Question: I have rearranged and customized the Eclipse layout to exactly how I like it. But whenever I open up a java source file, it opens up in the box with Package Explorer and Outline instead of the big box on the left where I would like it to (see screenshot). How can I change this?

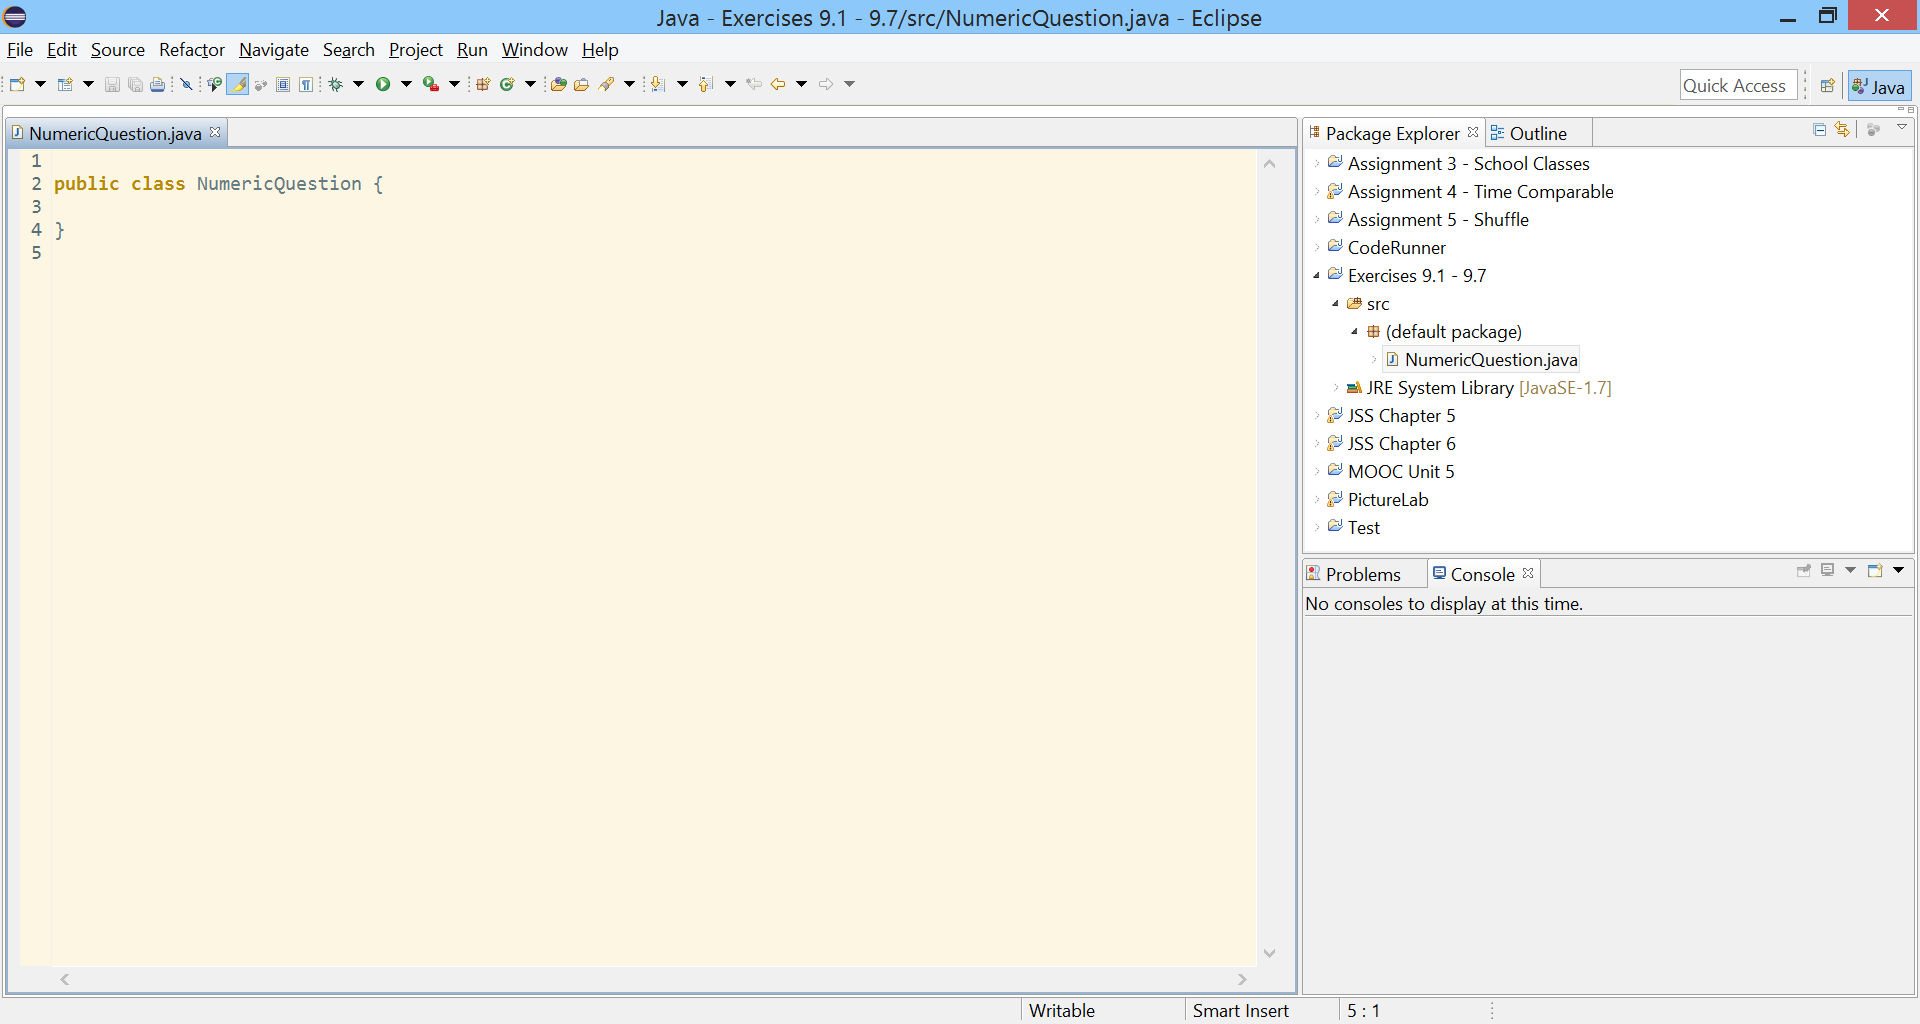
Answer: Here's how to fix it:
"It looks like you messed around with the "Shared area". You should probably reset your perspective (Window / Reset perspective), and then try again to move the Package Explorer and the Outline to the right, but make sure you do not drag and drop them inside the "Title" zone of the "Shared area". If you do so, classes will open there as well like you described. Hope this helps." - Pedro Lopez